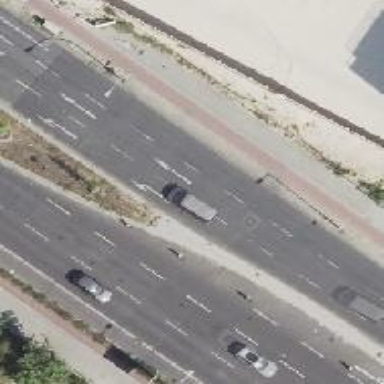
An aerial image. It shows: Secondary road with asphalt surface. It features cycle track on the right side and is dual carriageway.